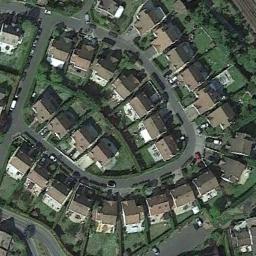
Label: dense_residential